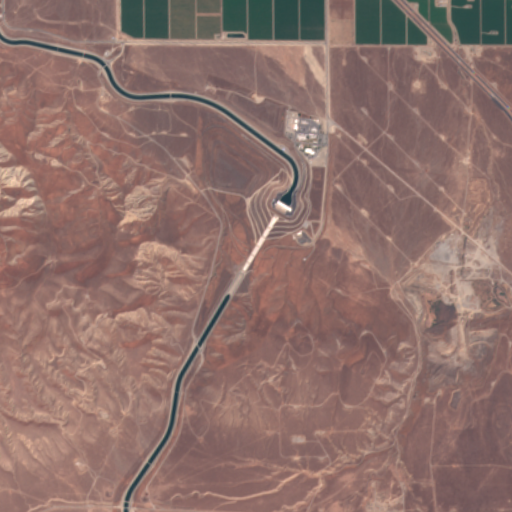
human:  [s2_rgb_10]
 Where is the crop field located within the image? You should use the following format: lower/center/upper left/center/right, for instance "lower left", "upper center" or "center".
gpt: The crop field is located in the upper of the image.
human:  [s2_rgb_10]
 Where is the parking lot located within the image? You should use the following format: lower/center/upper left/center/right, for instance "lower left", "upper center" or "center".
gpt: The parking lot is located in the upper center of the image.
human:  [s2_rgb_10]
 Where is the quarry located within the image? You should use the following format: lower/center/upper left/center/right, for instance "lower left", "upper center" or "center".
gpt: The quarry is located in the right of the image.
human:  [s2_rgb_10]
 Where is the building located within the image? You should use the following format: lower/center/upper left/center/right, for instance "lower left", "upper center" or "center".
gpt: The building is located in the upper center of the image.
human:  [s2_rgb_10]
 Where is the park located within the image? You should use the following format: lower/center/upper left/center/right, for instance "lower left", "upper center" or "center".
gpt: There is no park in the image.